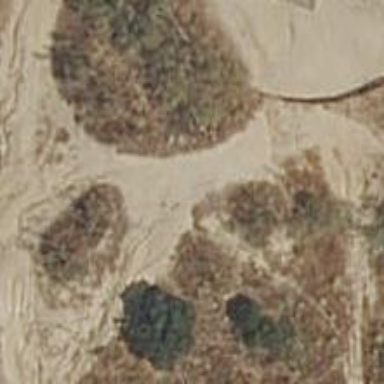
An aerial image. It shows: Dirt path.